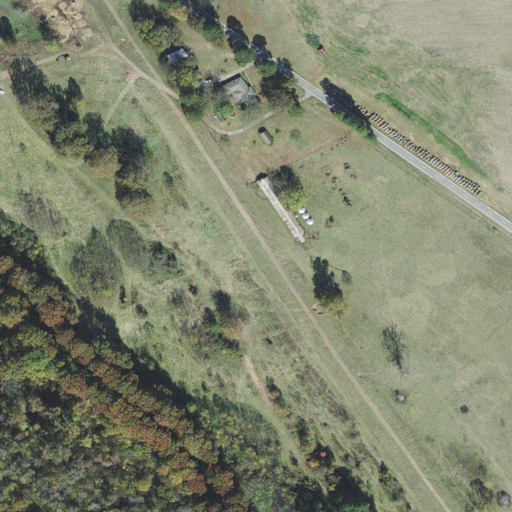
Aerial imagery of levee in Arkansas named Little Rock Gillett Levee containing pasture, woody wetlands, cultivated crops, open development, low intensity development, herbaceous wetlands, high intensity development, medium intensity development, and deciduous forest